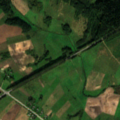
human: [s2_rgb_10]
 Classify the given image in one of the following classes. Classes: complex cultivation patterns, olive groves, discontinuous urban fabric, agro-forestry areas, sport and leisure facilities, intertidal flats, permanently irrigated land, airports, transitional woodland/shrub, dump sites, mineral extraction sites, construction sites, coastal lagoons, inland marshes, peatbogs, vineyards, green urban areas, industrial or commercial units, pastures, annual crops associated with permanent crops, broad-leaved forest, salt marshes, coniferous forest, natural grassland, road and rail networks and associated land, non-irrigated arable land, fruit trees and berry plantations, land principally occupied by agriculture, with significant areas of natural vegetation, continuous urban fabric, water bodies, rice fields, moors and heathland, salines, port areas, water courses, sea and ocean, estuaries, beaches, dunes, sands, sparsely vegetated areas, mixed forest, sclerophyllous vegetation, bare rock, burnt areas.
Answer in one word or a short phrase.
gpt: discontinuous urban fabric, non-irrigated arable land, complex cultivation patterns, mixed forest, transitional woodland/shrub